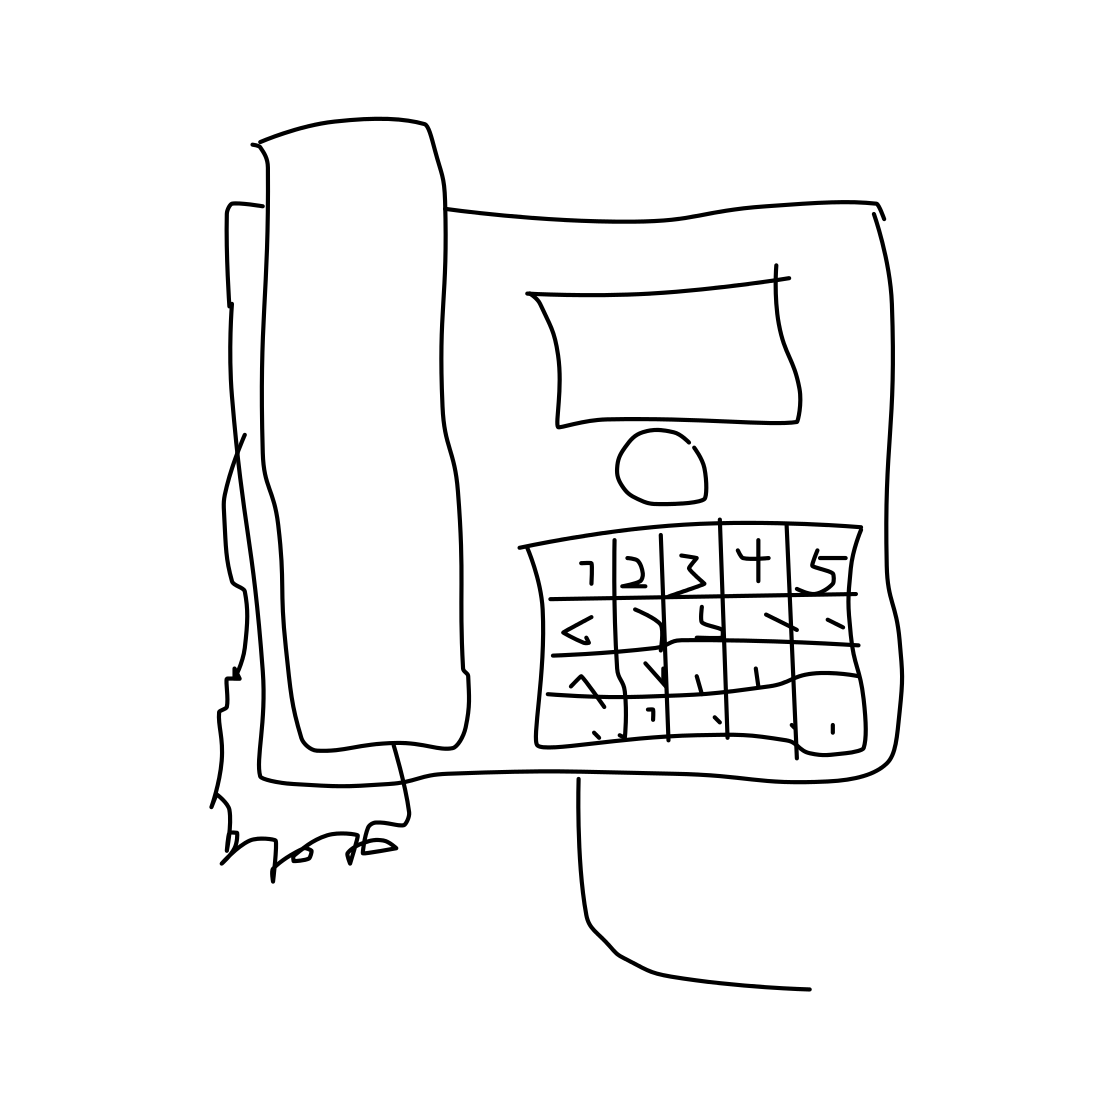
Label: telephone